Field crop: tomato
Growth stage: 1
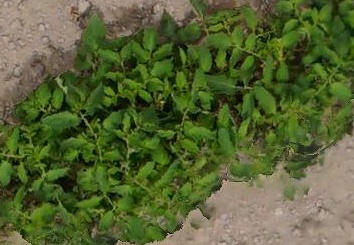
Species: tomato